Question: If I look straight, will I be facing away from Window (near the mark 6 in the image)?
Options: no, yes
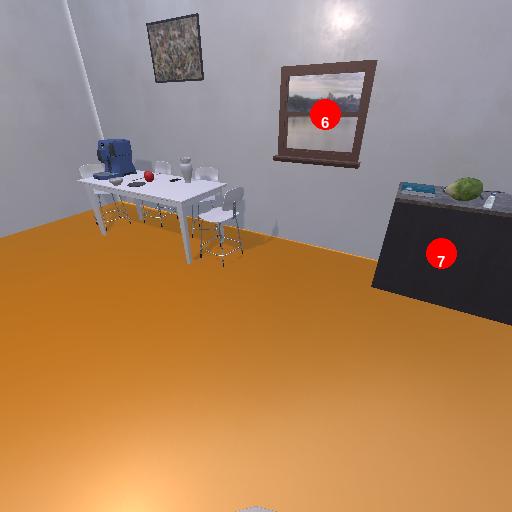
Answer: no